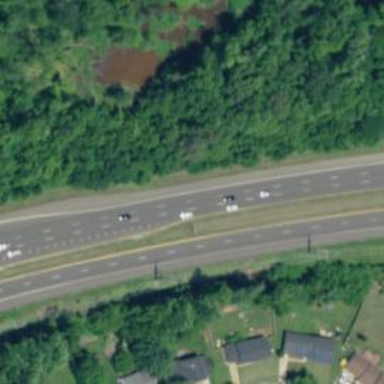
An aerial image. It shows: This image shows trunk highway that functions as expressway.